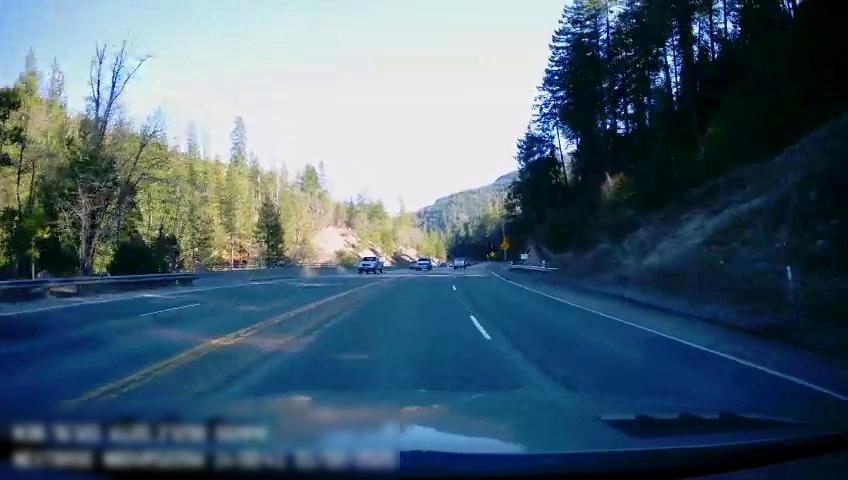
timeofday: Day
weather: Sunny
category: Drivable Space
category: Drivable Space
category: Vehicles | Truck
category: Vehicles | Truck
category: Vehicles | Truck
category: Lanes | Opposite Lane
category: Lanes | Current Lane
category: Lanes | Opposite Lane
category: Lanes | Current Lane
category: Lanes | Current Lane
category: Lanes | Opposite Lane
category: Traffic | Signs